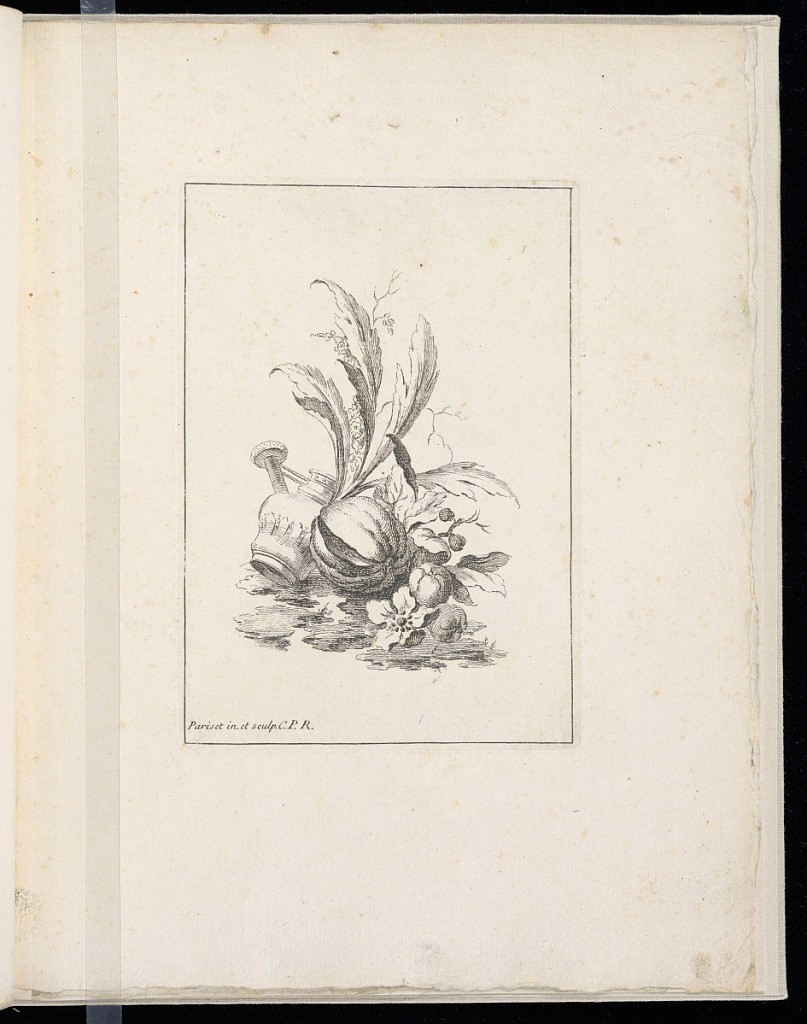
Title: Ornamental Vignette
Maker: Robert Menge Pariset, French, active 1732 – 1762
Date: mid- 18th century
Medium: Etching on laid paper
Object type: Print
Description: Sixth plate from a series of eight fantastical ornamental vignettes. In the center fruit and possibly a gourd with leaves and sprigs of flowers with a watering can. The ground is suggested with some shading. The plate is signed.